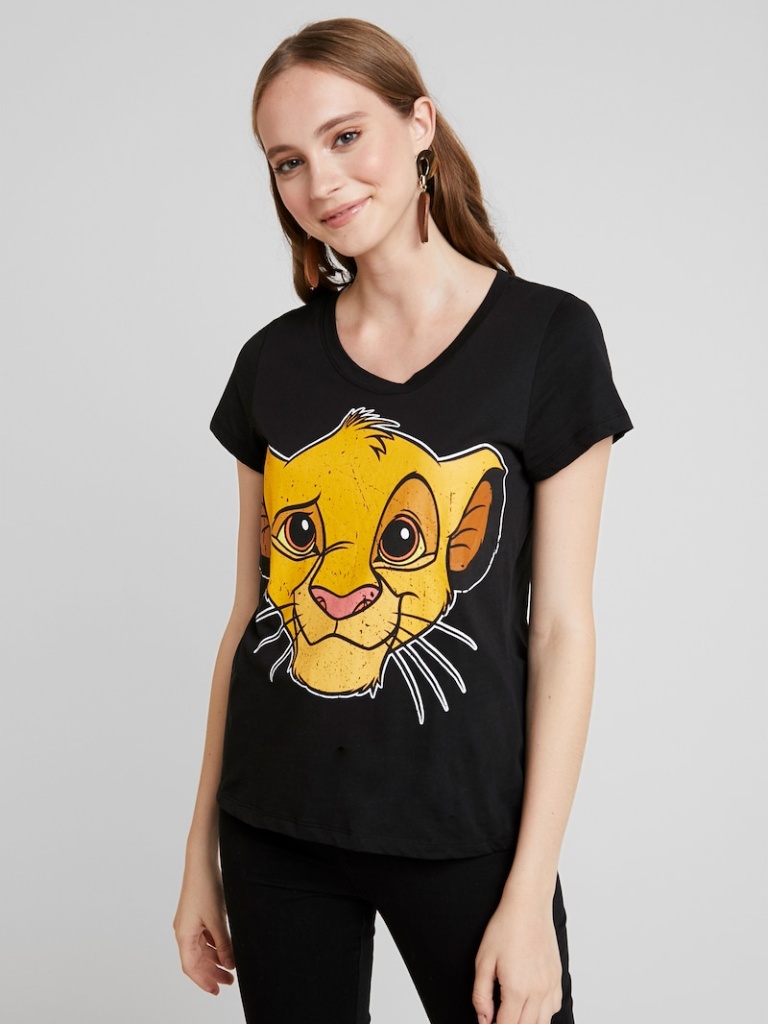
cotton relaxed short sleeve hip length Untucked crew t-shirt